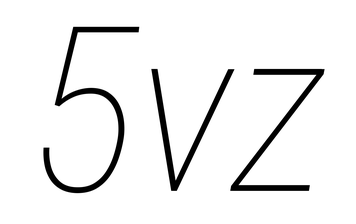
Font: Roboto-Italic_Condensed_Thin_Italic